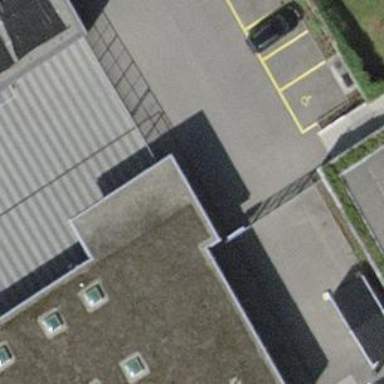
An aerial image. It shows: View of roof of building.